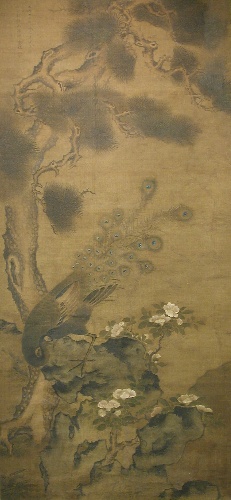
Artist: Zhu Duan
Artist bio: Chinese, act. ca. 1500–21
Date: dated 1518
Object type: Hanging scroll
Classification: Paintings
Medium: Hanging scroll; ink and color on silk
Culture: China
Period: Ming dynasty (1368–1644)
Dimensions: Image: 35 1/4 x 76 in. (89.5 x 193 cm)
Overall with mounting: 116 5/8 x 41 3/16 in. (296.2 x 104.6 cm)
Overall with rollers: 116 5/8 x 46 1/8 in. (296.2 x 117.2 cm)
Department: Asian Art
Credit line: Gift of Alan Priest, 1958
Accession year: 1958
Repository: Metropolitan Museum of Art, New York, NY
Tags: Peacocks|Flowers|Trees